Field crop: maize
Growth stage: 2
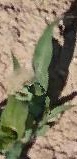
Species: maize